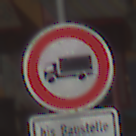
Verkehrszeichen: VerbotFuerKraftfahrzeugeUeberDreiKommaFuenfTonnen
Zusatzzeichen unten: SonstigeFahrzeugePersonengruppenFrei2
Umgebung: Outdoor, Special
Tageszeit: MorningAfternoon
Wetter: PartlyCloudy
Licht: Natural
Jahreszeit: NotSpecified
Kontrast: HighContrast